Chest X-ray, PA view. Patient: 54 years old, sex F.
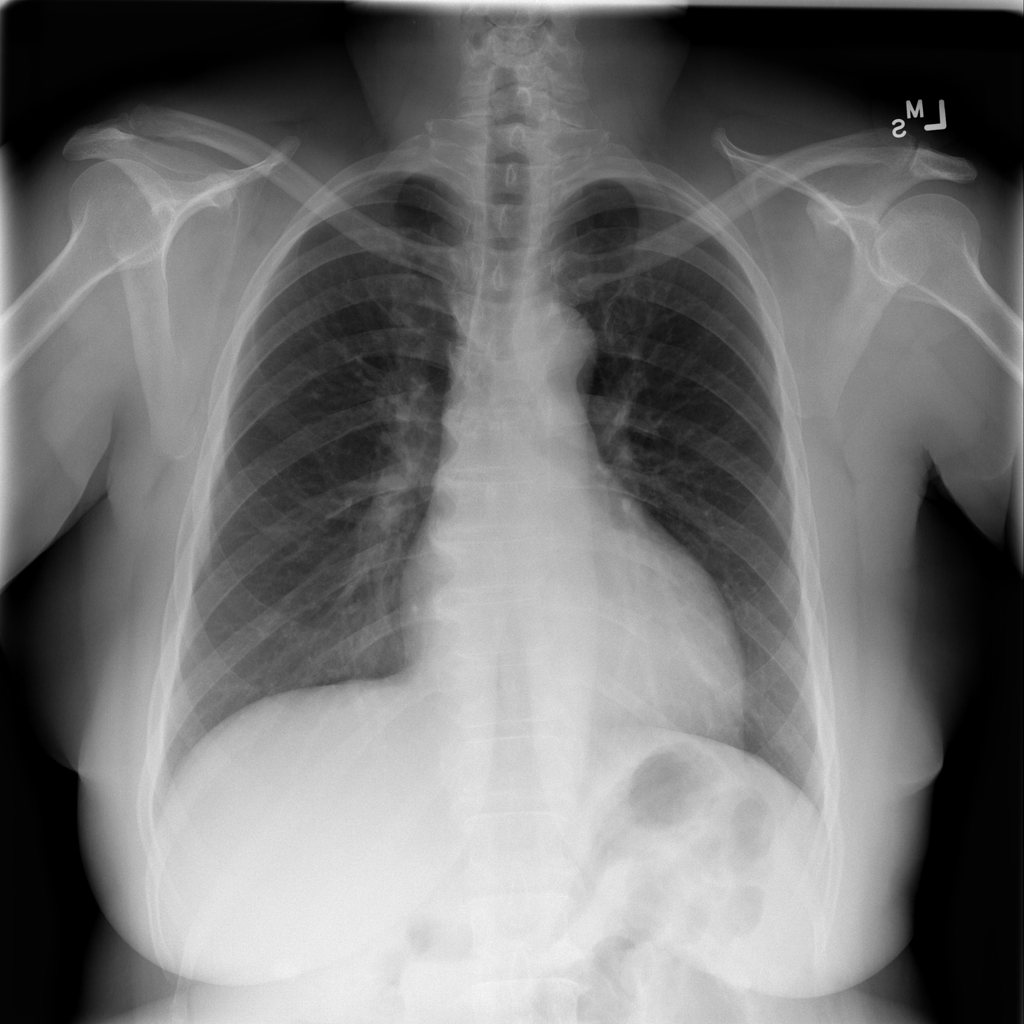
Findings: No Finding